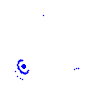
Particle: pion